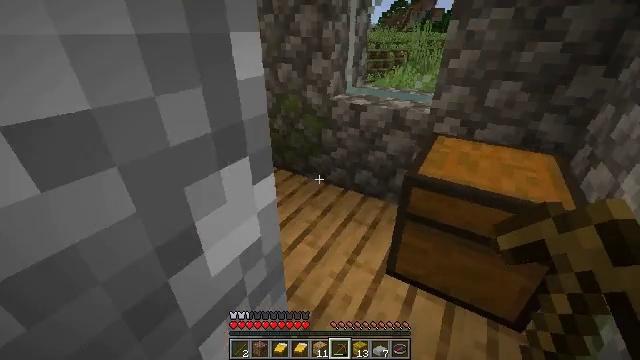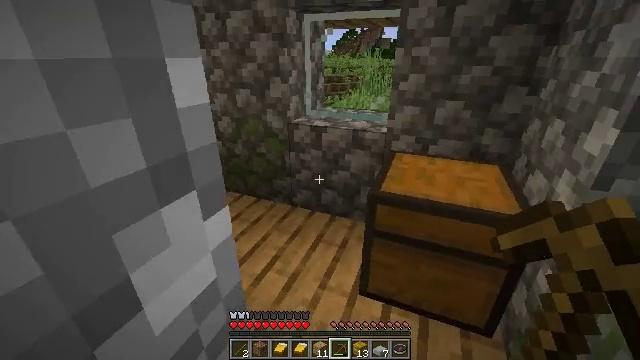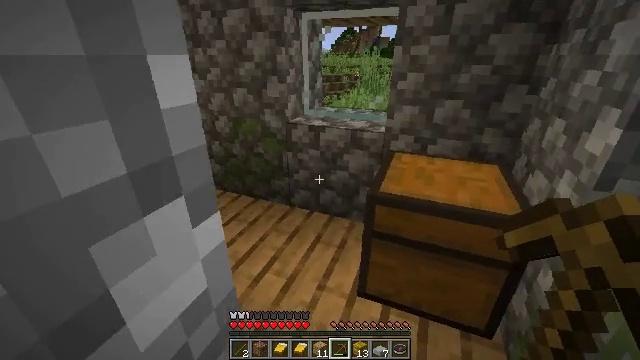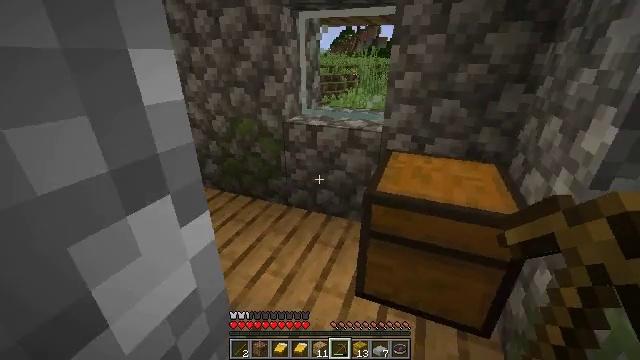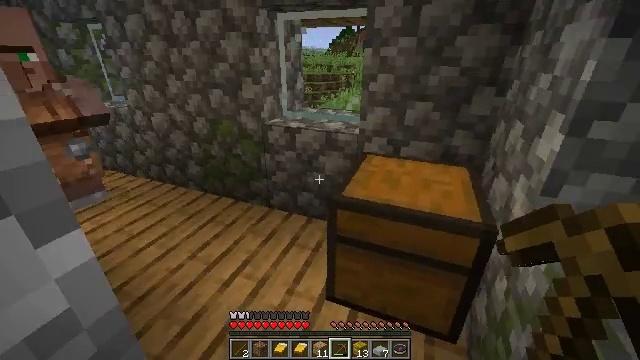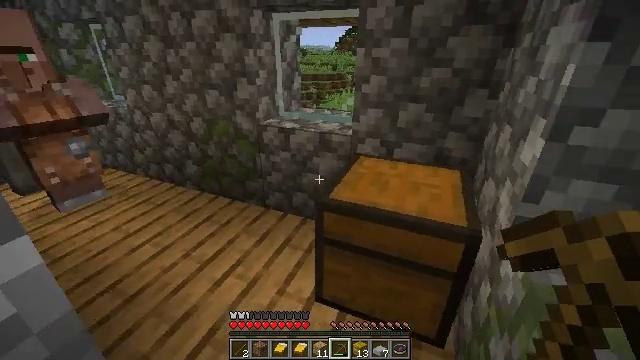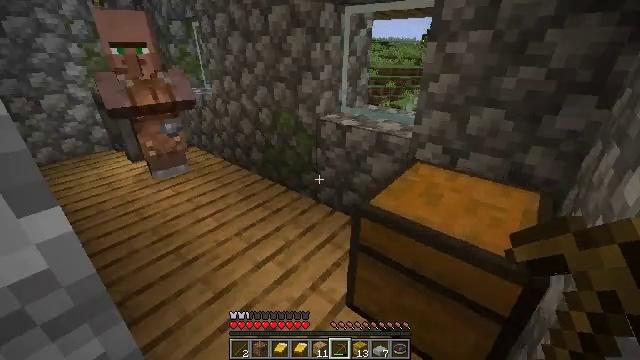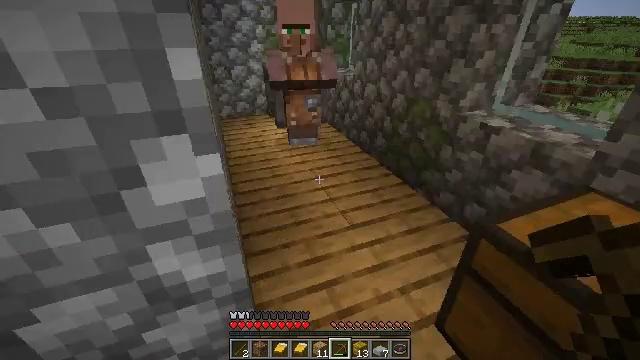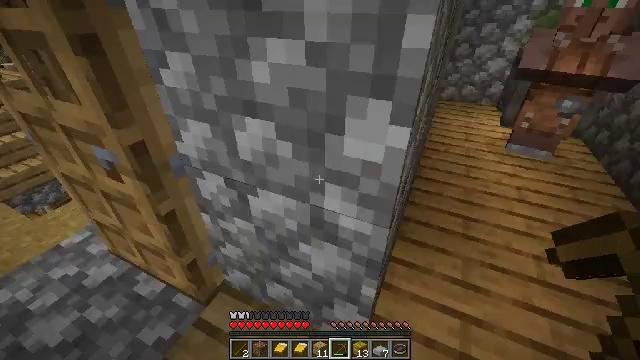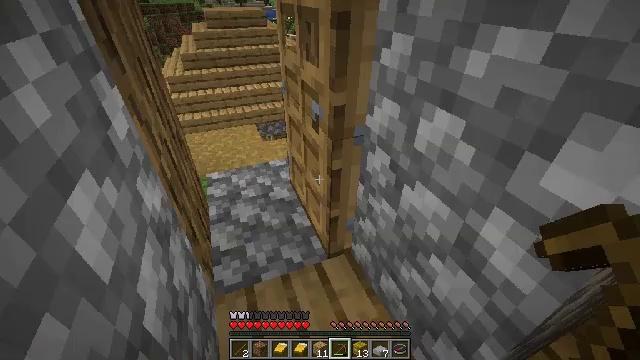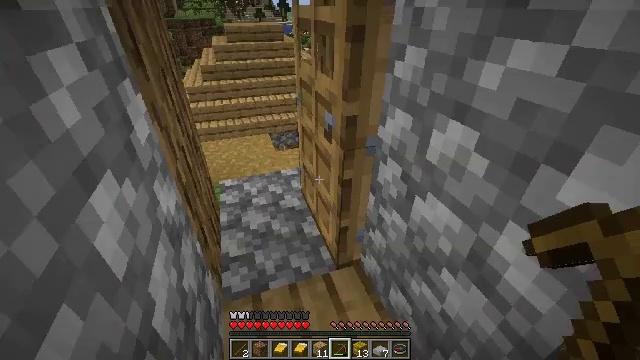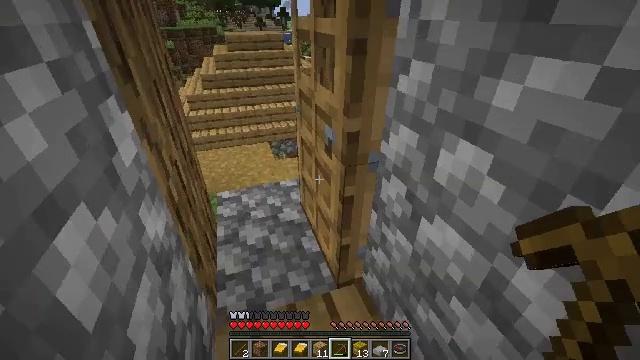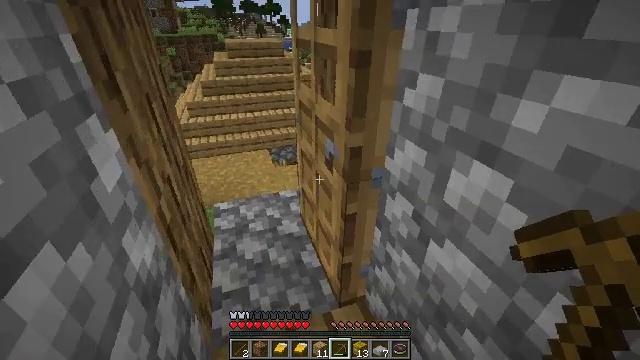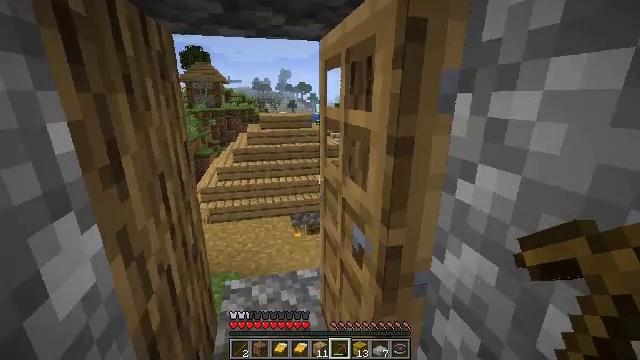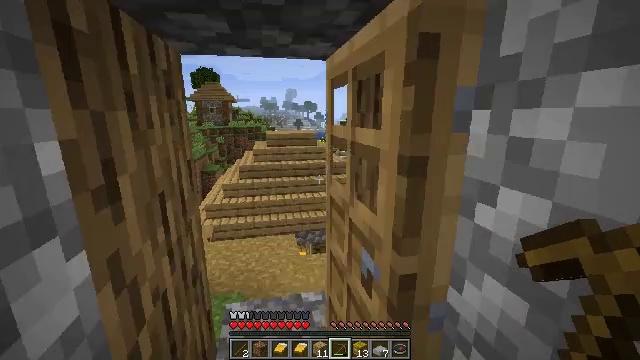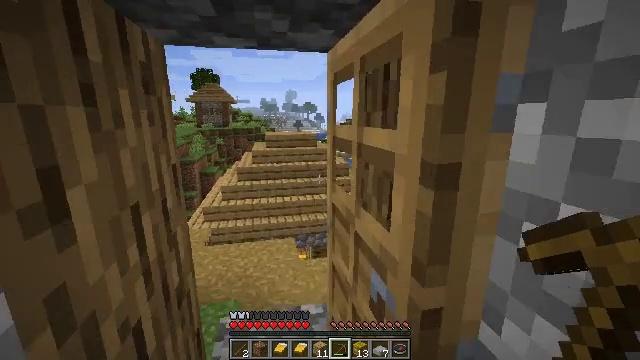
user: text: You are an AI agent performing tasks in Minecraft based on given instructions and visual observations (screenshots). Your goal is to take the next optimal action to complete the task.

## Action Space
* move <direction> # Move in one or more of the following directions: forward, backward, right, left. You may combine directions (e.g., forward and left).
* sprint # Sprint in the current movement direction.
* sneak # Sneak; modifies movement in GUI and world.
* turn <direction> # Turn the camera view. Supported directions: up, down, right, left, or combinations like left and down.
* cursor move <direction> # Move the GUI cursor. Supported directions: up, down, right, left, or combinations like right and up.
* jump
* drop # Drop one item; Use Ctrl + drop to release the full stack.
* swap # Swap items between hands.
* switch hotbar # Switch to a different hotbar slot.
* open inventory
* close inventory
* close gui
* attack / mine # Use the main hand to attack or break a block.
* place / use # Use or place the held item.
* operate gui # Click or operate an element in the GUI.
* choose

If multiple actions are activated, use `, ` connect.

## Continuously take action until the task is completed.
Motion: motion action
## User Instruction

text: Retrieve the white bed for later use.
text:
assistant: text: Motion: turn right and up
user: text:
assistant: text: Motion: no_op
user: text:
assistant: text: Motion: move right
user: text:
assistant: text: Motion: move right
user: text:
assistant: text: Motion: move right, turn left
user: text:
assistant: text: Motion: move right, turn left and down
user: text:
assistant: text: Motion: turn left and down
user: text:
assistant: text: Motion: turn left and down
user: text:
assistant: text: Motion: turn left and down
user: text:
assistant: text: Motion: turn left and up
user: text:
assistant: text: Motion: move forward, turn up
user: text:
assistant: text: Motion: move forward, turn up
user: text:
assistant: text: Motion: move forward, turn left and up
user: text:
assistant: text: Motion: move forward, turn left and up
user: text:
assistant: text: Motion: move forward
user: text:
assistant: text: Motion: move forward
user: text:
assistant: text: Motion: move forward
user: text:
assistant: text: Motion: move forward
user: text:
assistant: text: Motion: move forward
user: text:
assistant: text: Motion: move forward
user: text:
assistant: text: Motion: move forward
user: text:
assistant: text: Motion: move forward, turn down
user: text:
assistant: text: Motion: move forward, turn down
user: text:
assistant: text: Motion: move forward and move left
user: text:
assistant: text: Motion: move forward and move left
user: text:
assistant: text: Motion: move forward and move left
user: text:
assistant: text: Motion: move left
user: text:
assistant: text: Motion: move left
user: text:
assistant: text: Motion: move left
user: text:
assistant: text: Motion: move forward and move left, turn right and down